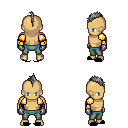
a pixel art fantasy rpg character, male body template, human, tanned skin, gold arm armor, teal pants, gray mohawk hairstyle, metal gloves, black slippers, four views (front, back, left, right), 2x2 character sprite sheet, small pixel art, hard edges, no anti-aliasing